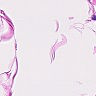
Metastatic tissue present: no